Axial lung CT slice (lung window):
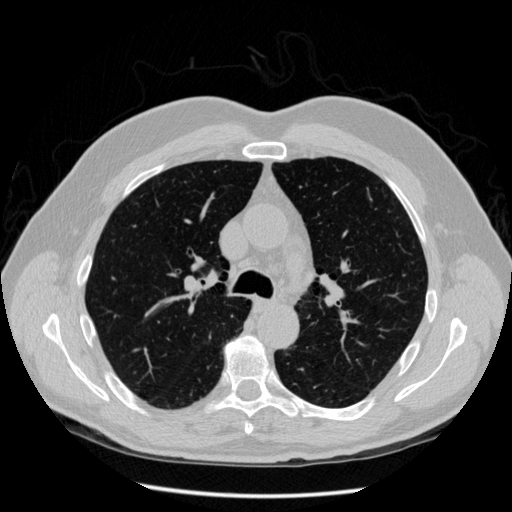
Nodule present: no